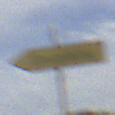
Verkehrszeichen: UmleitungswegweiserLinksweisend
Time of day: MorningAfternoon
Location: Outdoor (Suburban)
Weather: PartlyCloudy
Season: NotSpecified
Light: Natural